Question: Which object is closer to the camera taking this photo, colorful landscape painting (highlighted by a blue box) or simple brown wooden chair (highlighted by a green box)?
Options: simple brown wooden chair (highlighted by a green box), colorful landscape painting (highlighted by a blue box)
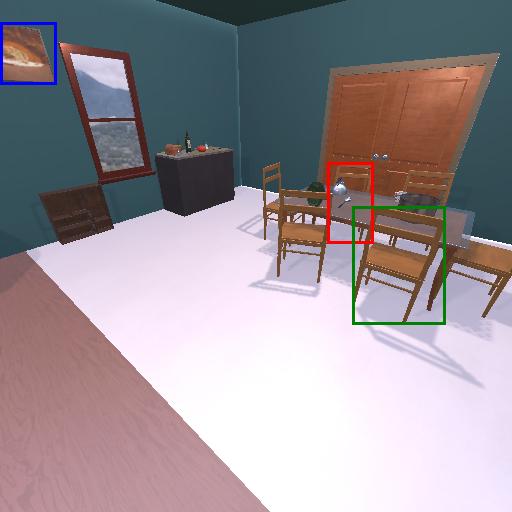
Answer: simple brown wooden chair (highlighted by a green box)